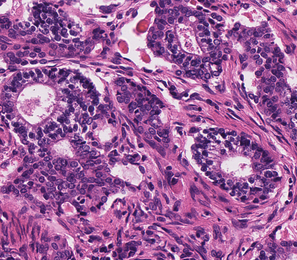
Tumor epithelial tissue: yes
Tumor-associated stroma tissue: yes
Normal tissue: no